【题型】解答题　【知识点】平面几何　【难度】easy
如图, 已知在 $\triangle ABC$ 中, 点 $D, E$ 分别在边 $AB, AC$ 上, 且 $AD = 2, DB = 4, AE = 3, EC = 6$。

(1) 求 $\frac{DE}{BC}$ 的值；

(2) 连接 $DC$, 如果 $\overrightarrow{DE} = \vec{a}, \overrightarrow{DA} = \vec{b}$, 试用 $\vec{a}, \vec{b}$ 表示向量 $\overrightarrow{CD}$。
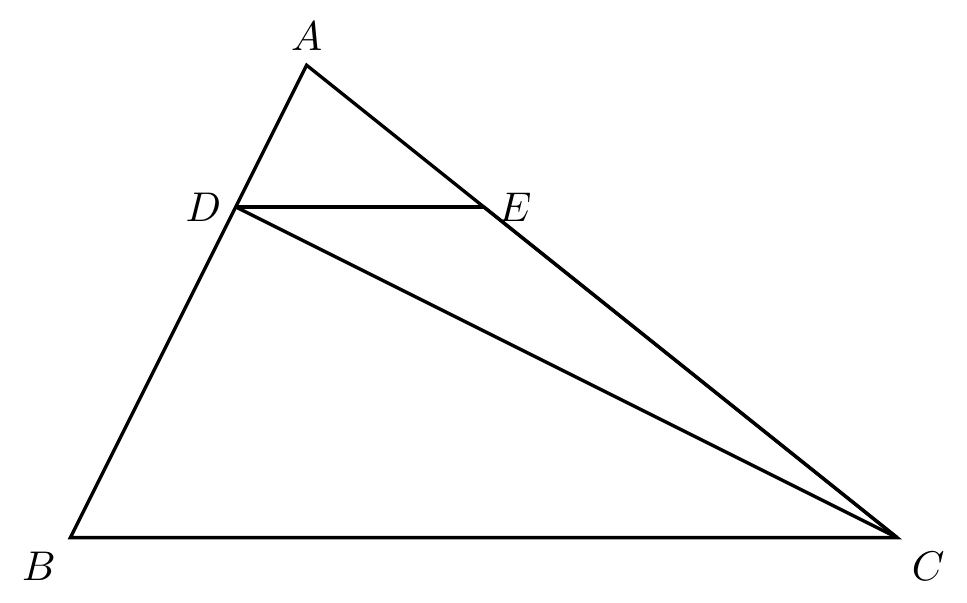
【解答】
解：
(1) $\because AD = 2, DB = 4, AE = 3, EC = 6$,

$\frac{AD}{AB} = \frac{2}{2 + 4} = \frac{1}{3}$, $\frac{AE}{AC} = \frac{3}{3 + 6} = \frac{1}{3}$,

$\because \angle A = \angle A$,

$\therefore \triangle ADE \sim \triangle ABC$,

$\frac{DE}{BC} = \frac{AD}{AB} = \frac{1}{3}$；

(2) 由 (1) 中可知,

$\overrightarrow{BD} = 2\overrightarrow{BA} = 2\vec{b}$,

$\overrightarrow{BC} = 3\overrightarrow{DE} = 3\vec{a}$,

$\therefore \overrightarrow{CD} = \overrightarrow{CB} + \overrightarrow{BD} = -\overrightarrow{BC} + \overrightarrow{BD} = 2\vec{b} - 3\vec{a}$。